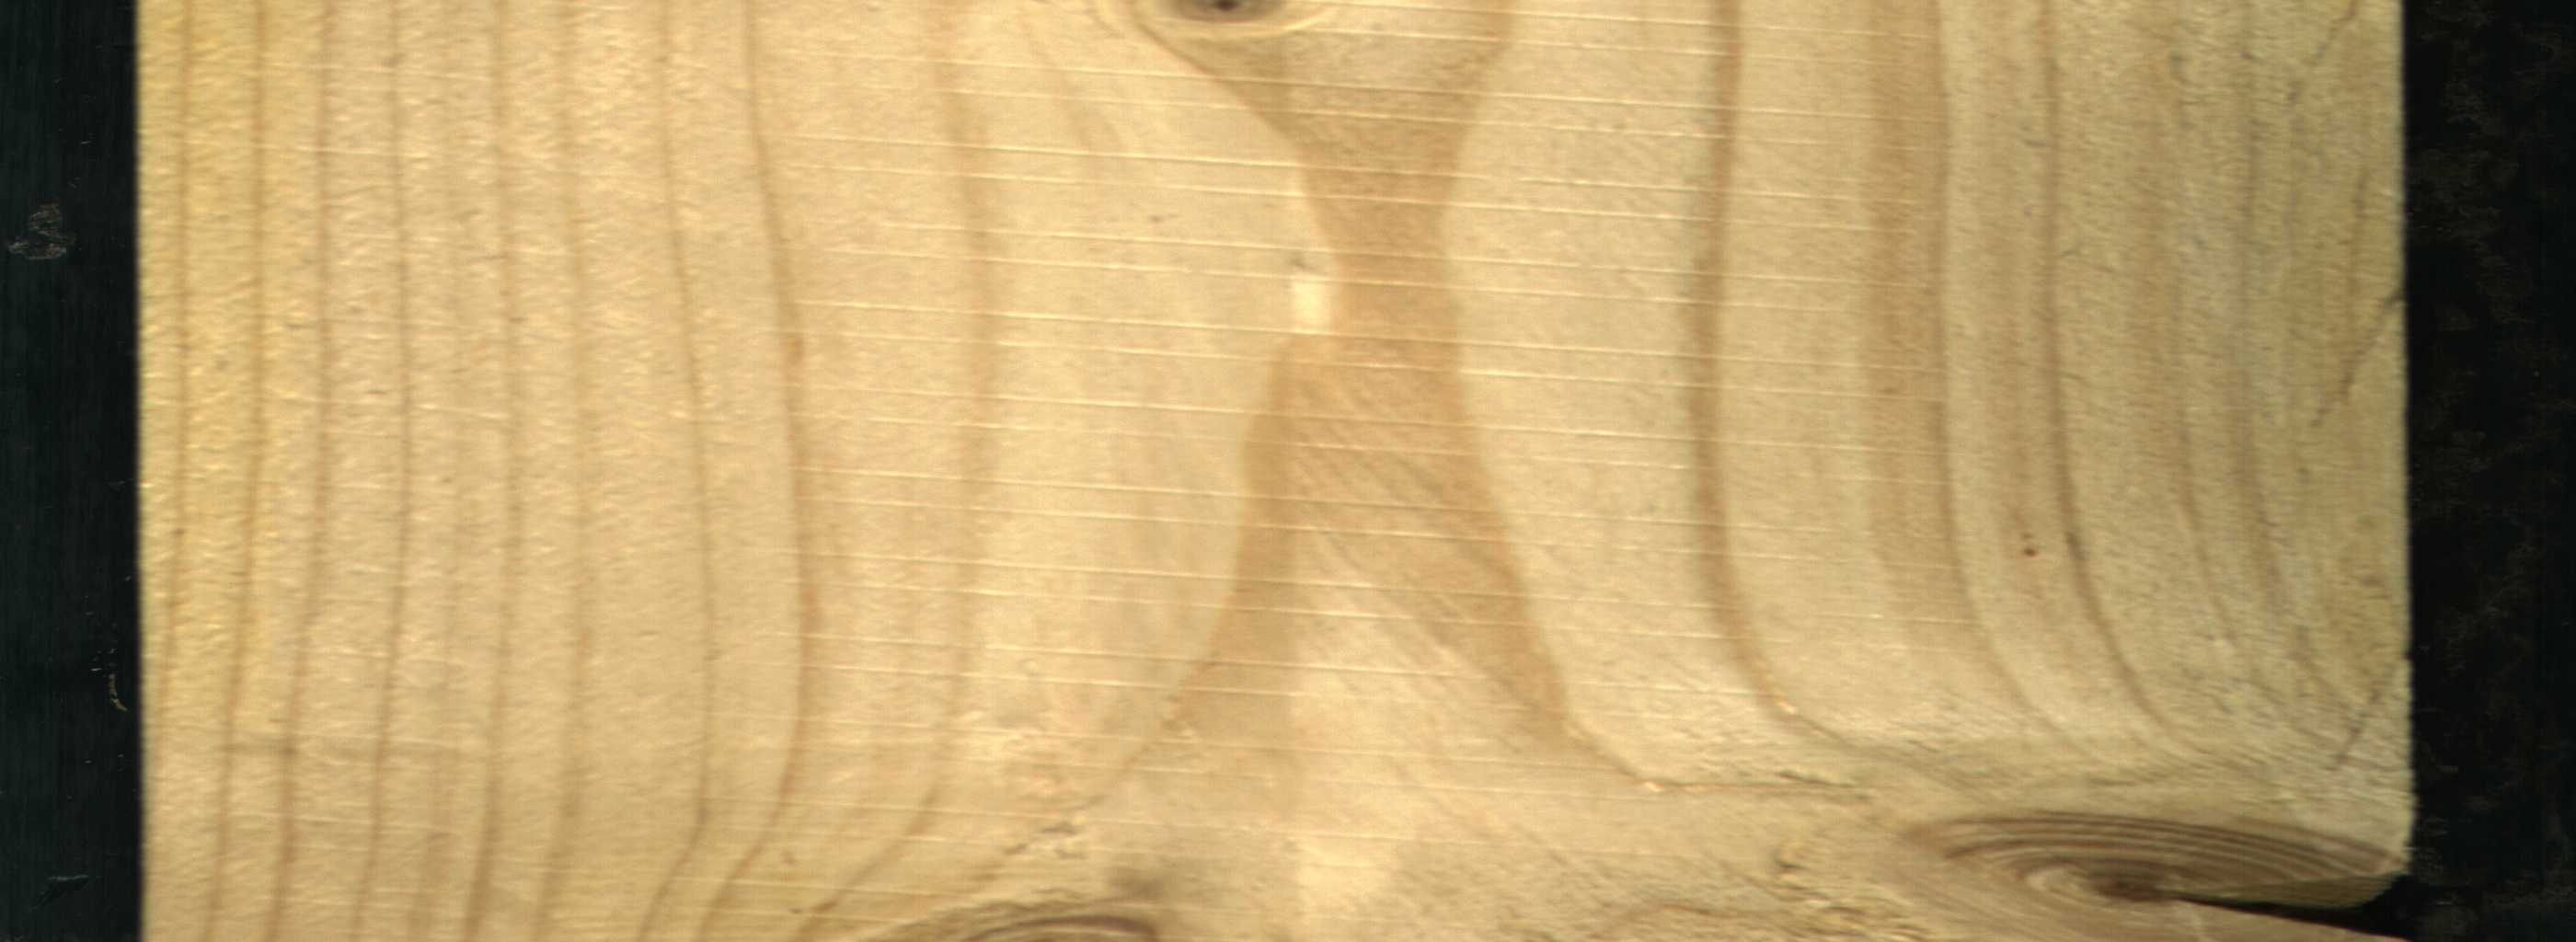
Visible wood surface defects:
knot_with_crack
Live_Knot
Live_Knot